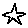
Label: star